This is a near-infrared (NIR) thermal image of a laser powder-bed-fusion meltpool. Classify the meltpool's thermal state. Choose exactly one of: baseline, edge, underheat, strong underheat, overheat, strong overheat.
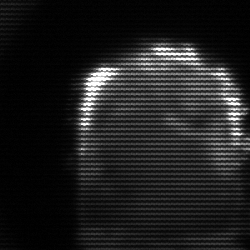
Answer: baseline